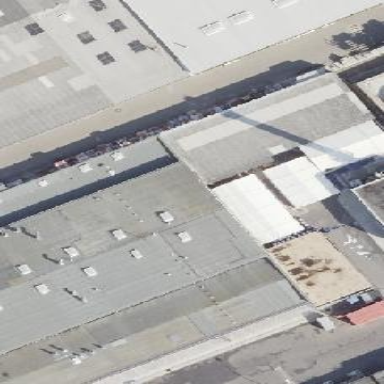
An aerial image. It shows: Close-up view of roof part of building.